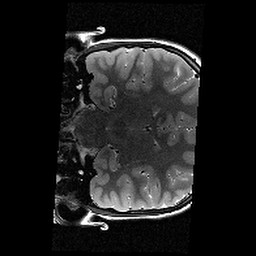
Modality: T2w
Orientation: coronal
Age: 10
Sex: female
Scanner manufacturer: siemens
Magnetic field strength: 3 T
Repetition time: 9.23 s
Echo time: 0.067 s